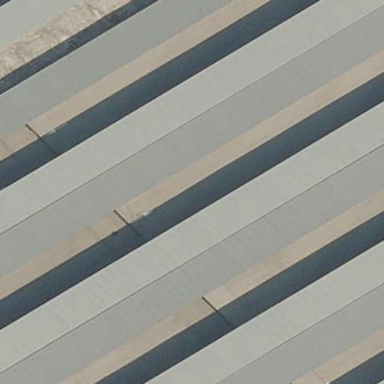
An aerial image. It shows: Carport building.